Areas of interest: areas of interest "Theater"
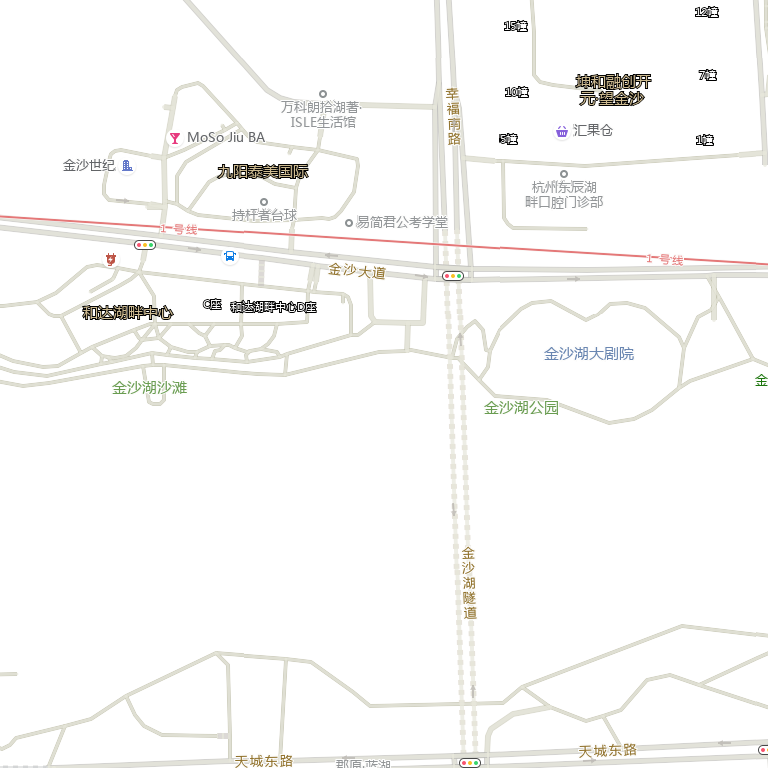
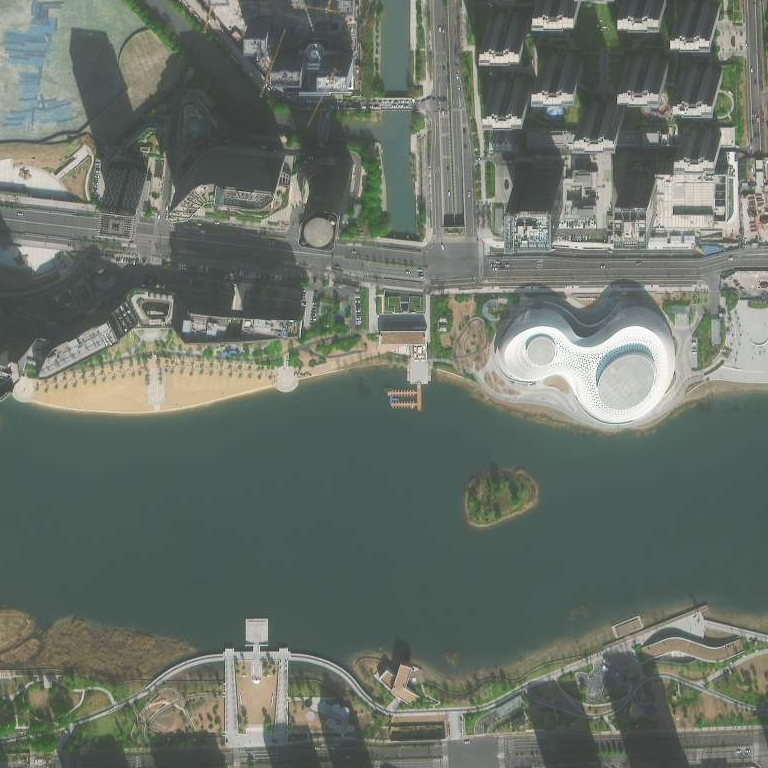